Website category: movie
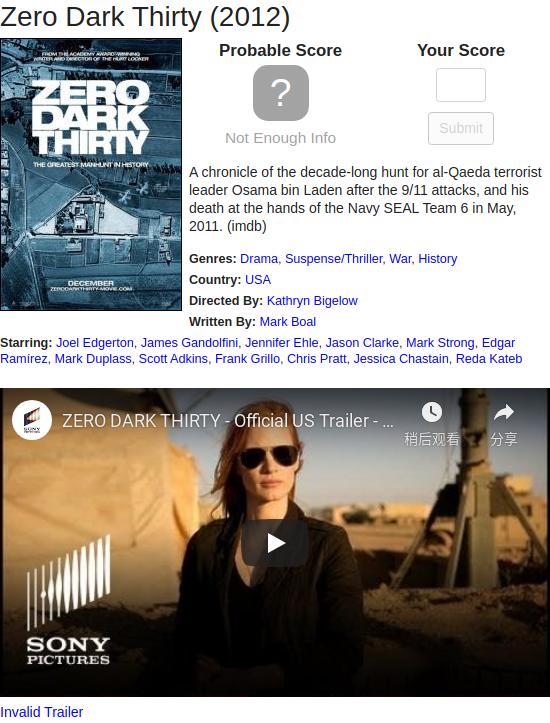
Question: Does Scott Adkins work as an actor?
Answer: yes

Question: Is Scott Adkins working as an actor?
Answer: yes

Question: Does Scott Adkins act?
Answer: yes

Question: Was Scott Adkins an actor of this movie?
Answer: yes

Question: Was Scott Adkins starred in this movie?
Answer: yes

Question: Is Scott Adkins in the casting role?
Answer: yes

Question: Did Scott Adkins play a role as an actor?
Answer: yes

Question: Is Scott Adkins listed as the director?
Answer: no

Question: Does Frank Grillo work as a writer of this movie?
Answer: no

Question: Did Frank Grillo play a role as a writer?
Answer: no

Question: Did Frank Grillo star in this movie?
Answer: yes

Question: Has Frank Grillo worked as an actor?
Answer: yes

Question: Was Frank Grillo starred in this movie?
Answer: yes

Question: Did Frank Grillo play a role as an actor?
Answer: yes

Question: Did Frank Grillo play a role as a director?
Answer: no

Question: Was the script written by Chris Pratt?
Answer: no

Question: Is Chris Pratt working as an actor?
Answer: yes

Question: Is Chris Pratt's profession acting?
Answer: yes

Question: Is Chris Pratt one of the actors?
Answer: yes

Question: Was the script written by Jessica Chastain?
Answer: no

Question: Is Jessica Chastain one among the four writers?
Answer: no

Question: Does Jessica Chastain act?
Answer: yes

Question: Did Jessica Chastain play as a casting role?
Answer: yes

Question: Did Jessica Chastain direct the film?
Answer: no

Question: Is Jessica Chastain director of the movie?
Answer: no

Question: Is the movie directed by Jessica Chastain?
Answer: no

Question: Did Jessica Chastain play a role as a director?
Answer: no

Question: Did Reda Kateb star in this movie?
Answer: yes

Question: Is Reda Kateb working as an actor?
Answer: yes

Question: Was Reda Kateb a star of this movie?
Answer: yes

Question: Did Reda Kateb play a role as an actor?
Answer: yes

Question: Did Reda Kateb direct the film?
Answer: no

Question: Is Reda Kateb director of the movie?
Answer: no

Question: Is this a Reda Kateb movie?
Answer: no